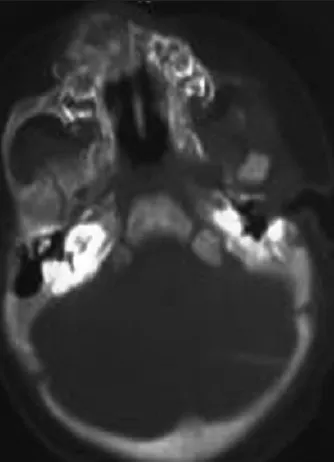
Computed tomography scan showing lobed extensive tumor of the anterior maxilla and central hypodense area.
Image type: radiology (ct)